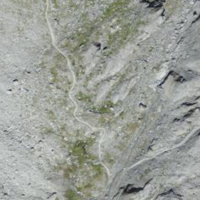
EUNIS habitat code: 48
Species observed at this site:
Tussilago farfara